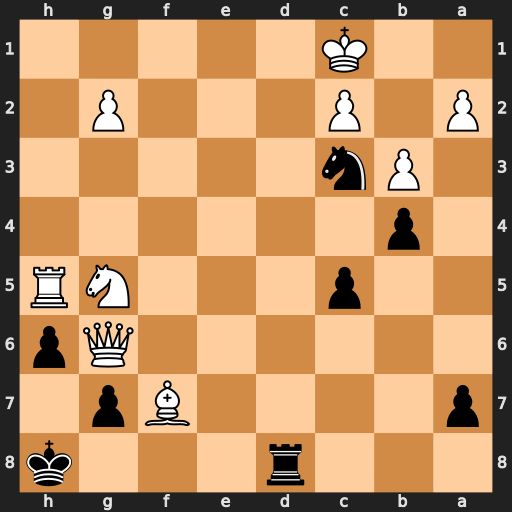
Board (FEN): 3r3k/p4Bp1/6Qp/2p3NR/1p6/1Pn5/P1P3P1/2K5
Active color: b
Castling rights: -
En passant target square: -
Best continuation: Rd1+ Kb2 Rb1#